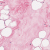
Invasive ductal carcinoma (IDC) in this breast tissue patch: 0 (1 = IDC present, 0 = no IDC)